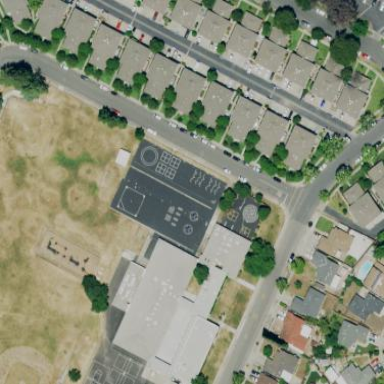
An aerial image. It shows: Asphalt schoolyard for leisure land.